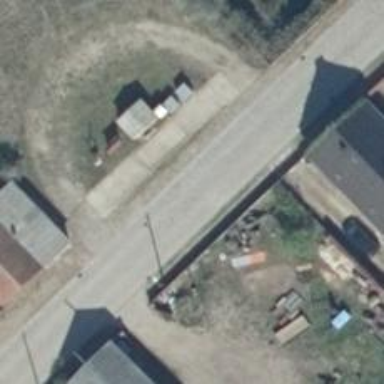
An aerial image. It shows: Residential road.